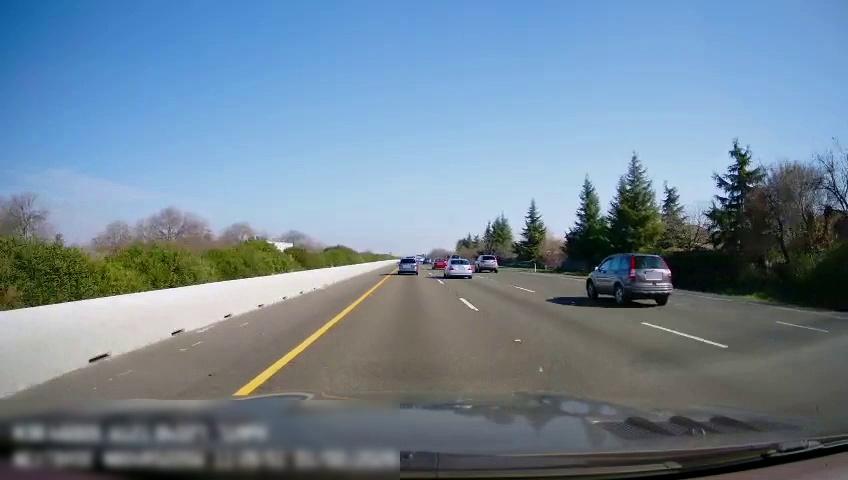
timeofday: Day
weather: Sunny
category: Drivable Space
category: Vehicles | Truck
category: Vehicles | SUV
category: Vehicles | Car
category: Vehicles | Car
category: Vehicles | SUV
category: Vehicles | SUV
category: Vehicles | Car
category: Lanes | Current Lane
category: Lanes | Current Lane
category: Lanes | Alternate Lane
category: Lanes | Alternate Lane